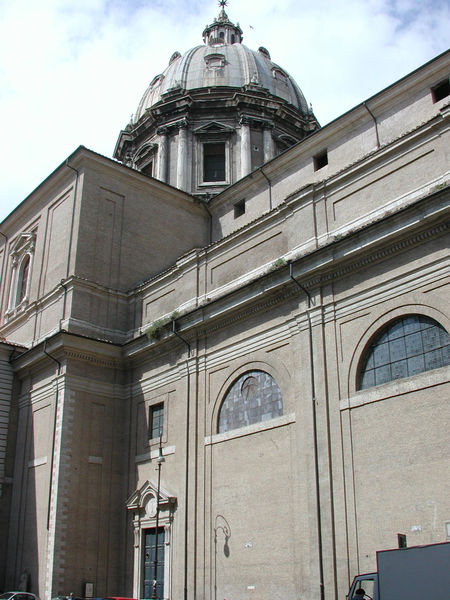
Titel: Rom, S. Andrea della Valle
Künstler: Carlo Rainaldi
Standort: Rom, S. Andrea della Valle (EU - I - Latium)
Schlagwörter: himmel, wolken, dreieck, fenster, laterne, pfeiler, straße, säule, säulen, tür, dach, haus, wolke, wand, architektur, stein, kirche, sonne, klassizismus, rund, turm, vorbau, schiff, fassade, italien, giebel, mauer, rundbogen, kuppel, tor, foto, fotografie, photographie, eingang, gewölbe, kloster, dom, seite, kathedrale, rom, photo, halbrund, dreiecksgiebel, gemäuer, gesims, seitenschiff, mezzanin, vatikan, abtei, autos, basilika, lisenen, petersdom, pultdach, giebelfenster, lunetten, tambour, lunettenfenster, lkw, lastwagen, überkuppelt, n